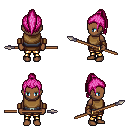
a pixel art fantasy rpg character, female body template, human, dark skin, leather chest armor, gold greaves, pink long topknot hairstyle, leather bracers, spear, four views (front, back, left, right), 2x2 character sprite sheet, small pixel art, hard edges, no anti-aliasing